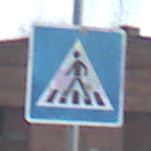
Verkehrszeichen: FussgaengerueberwegRechts
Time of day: SunriseSunset
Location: Outdoor (Suburban)
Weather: PartlyCloudy
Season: Winter
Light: Natural